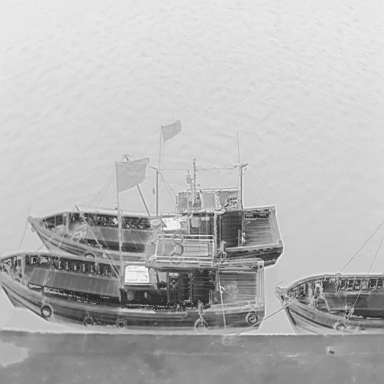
There are three bulk_carriers in the infrared image.